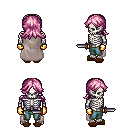
a pixel art fantasy rpg character, male body template, skeleton, gray cape, teal pants, pink loose hair, gold gloves, brown slippers, dagger, four views (front, back, left, right), 2x2 character sprite sheet, small pixel art, hard edges, no anti-aliasing